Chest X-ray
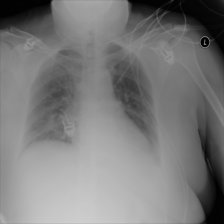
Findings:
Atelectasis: negative
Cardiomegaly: negative
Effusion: negative
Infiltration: negative
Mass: negative
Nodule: negative
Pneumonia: negative
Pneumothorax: negative
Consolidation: negative
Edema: negative
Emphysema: negative
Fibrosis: negative
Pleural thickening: negative
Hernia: negative